Brain MRI, t1w sequence, axial 2D slice.
Patient: age 52, sex M, weight 78 kg, height 1.78 m
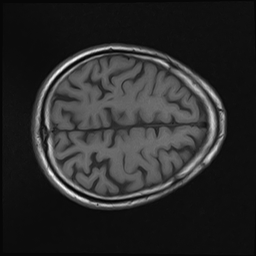